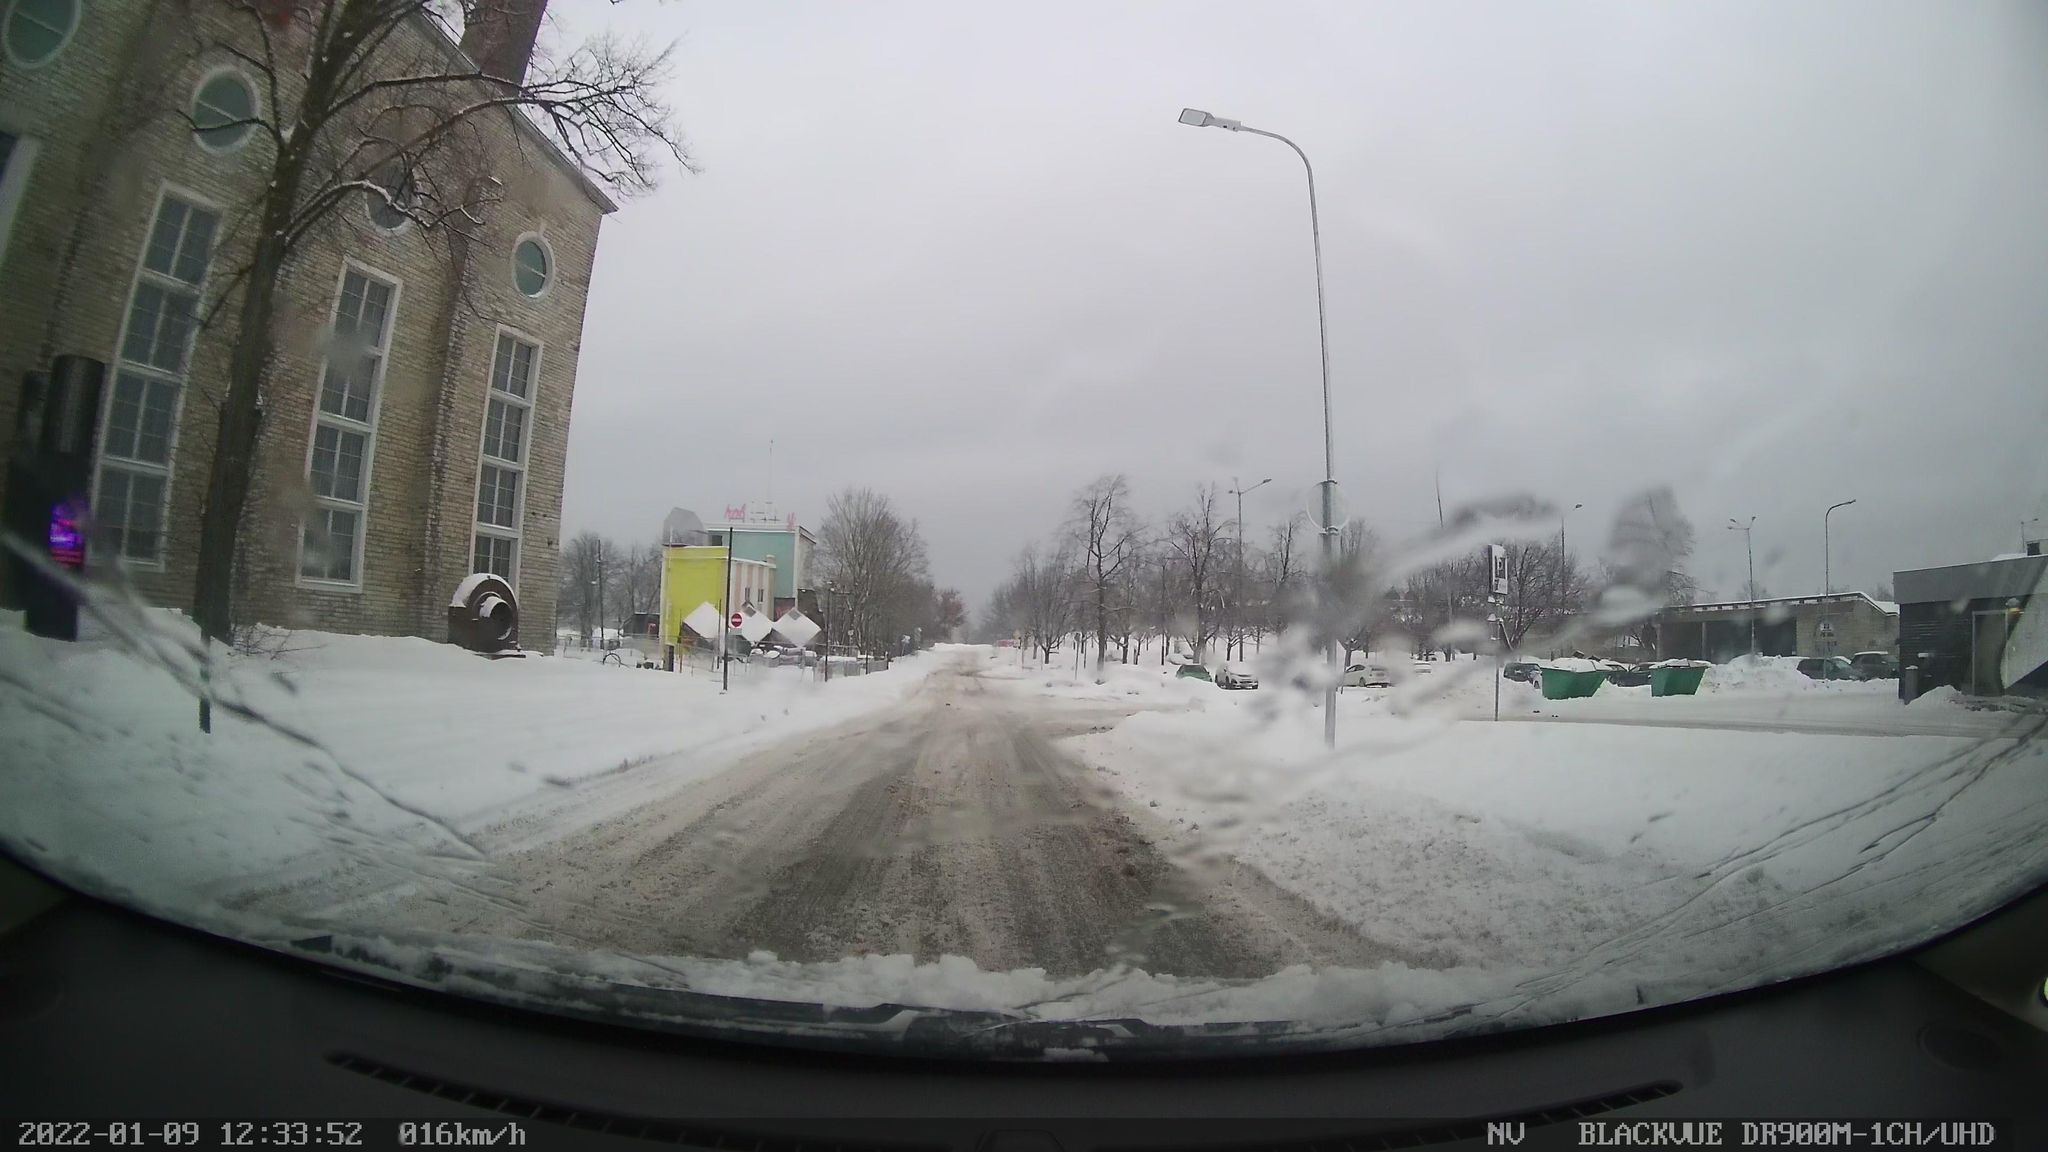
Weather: snowy
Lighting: day
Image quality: slightly poor
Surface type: driving surface
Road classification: footway
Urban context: urban centre
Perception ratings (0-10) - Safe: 3.32, Lively: 4.06, Beautiful: 5.16, Boring: 6.84, Depressing: 4.87, Wealthy: 3.77